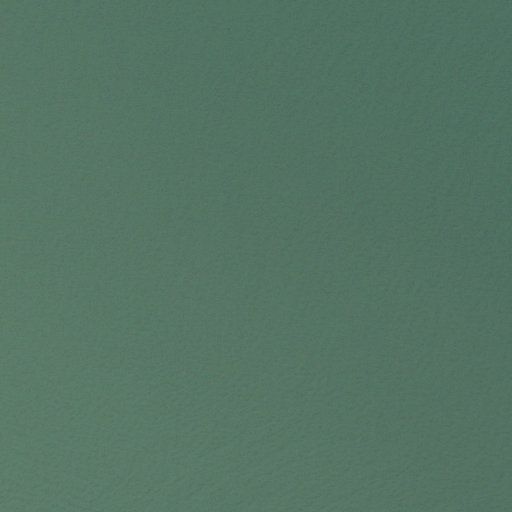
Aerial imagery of cape in Georgia named Northeast Point containing only open water